Field crop: maize
Growth stage: 2
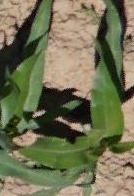
Species: maize